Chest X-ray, AP view. Patient: 27 years old, sex M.
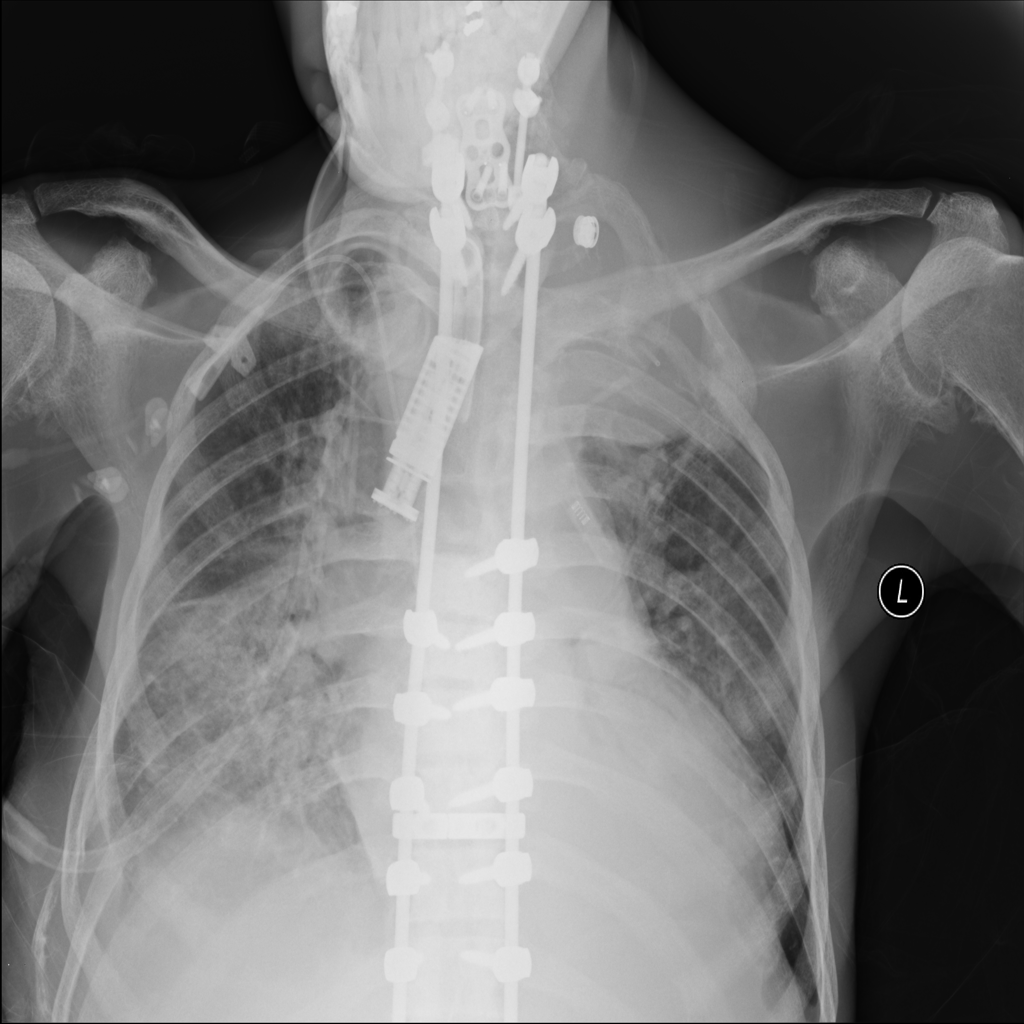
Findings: Cardiomegaly, Effusion, Infiltration, Mass, Pneumonia